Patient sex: M
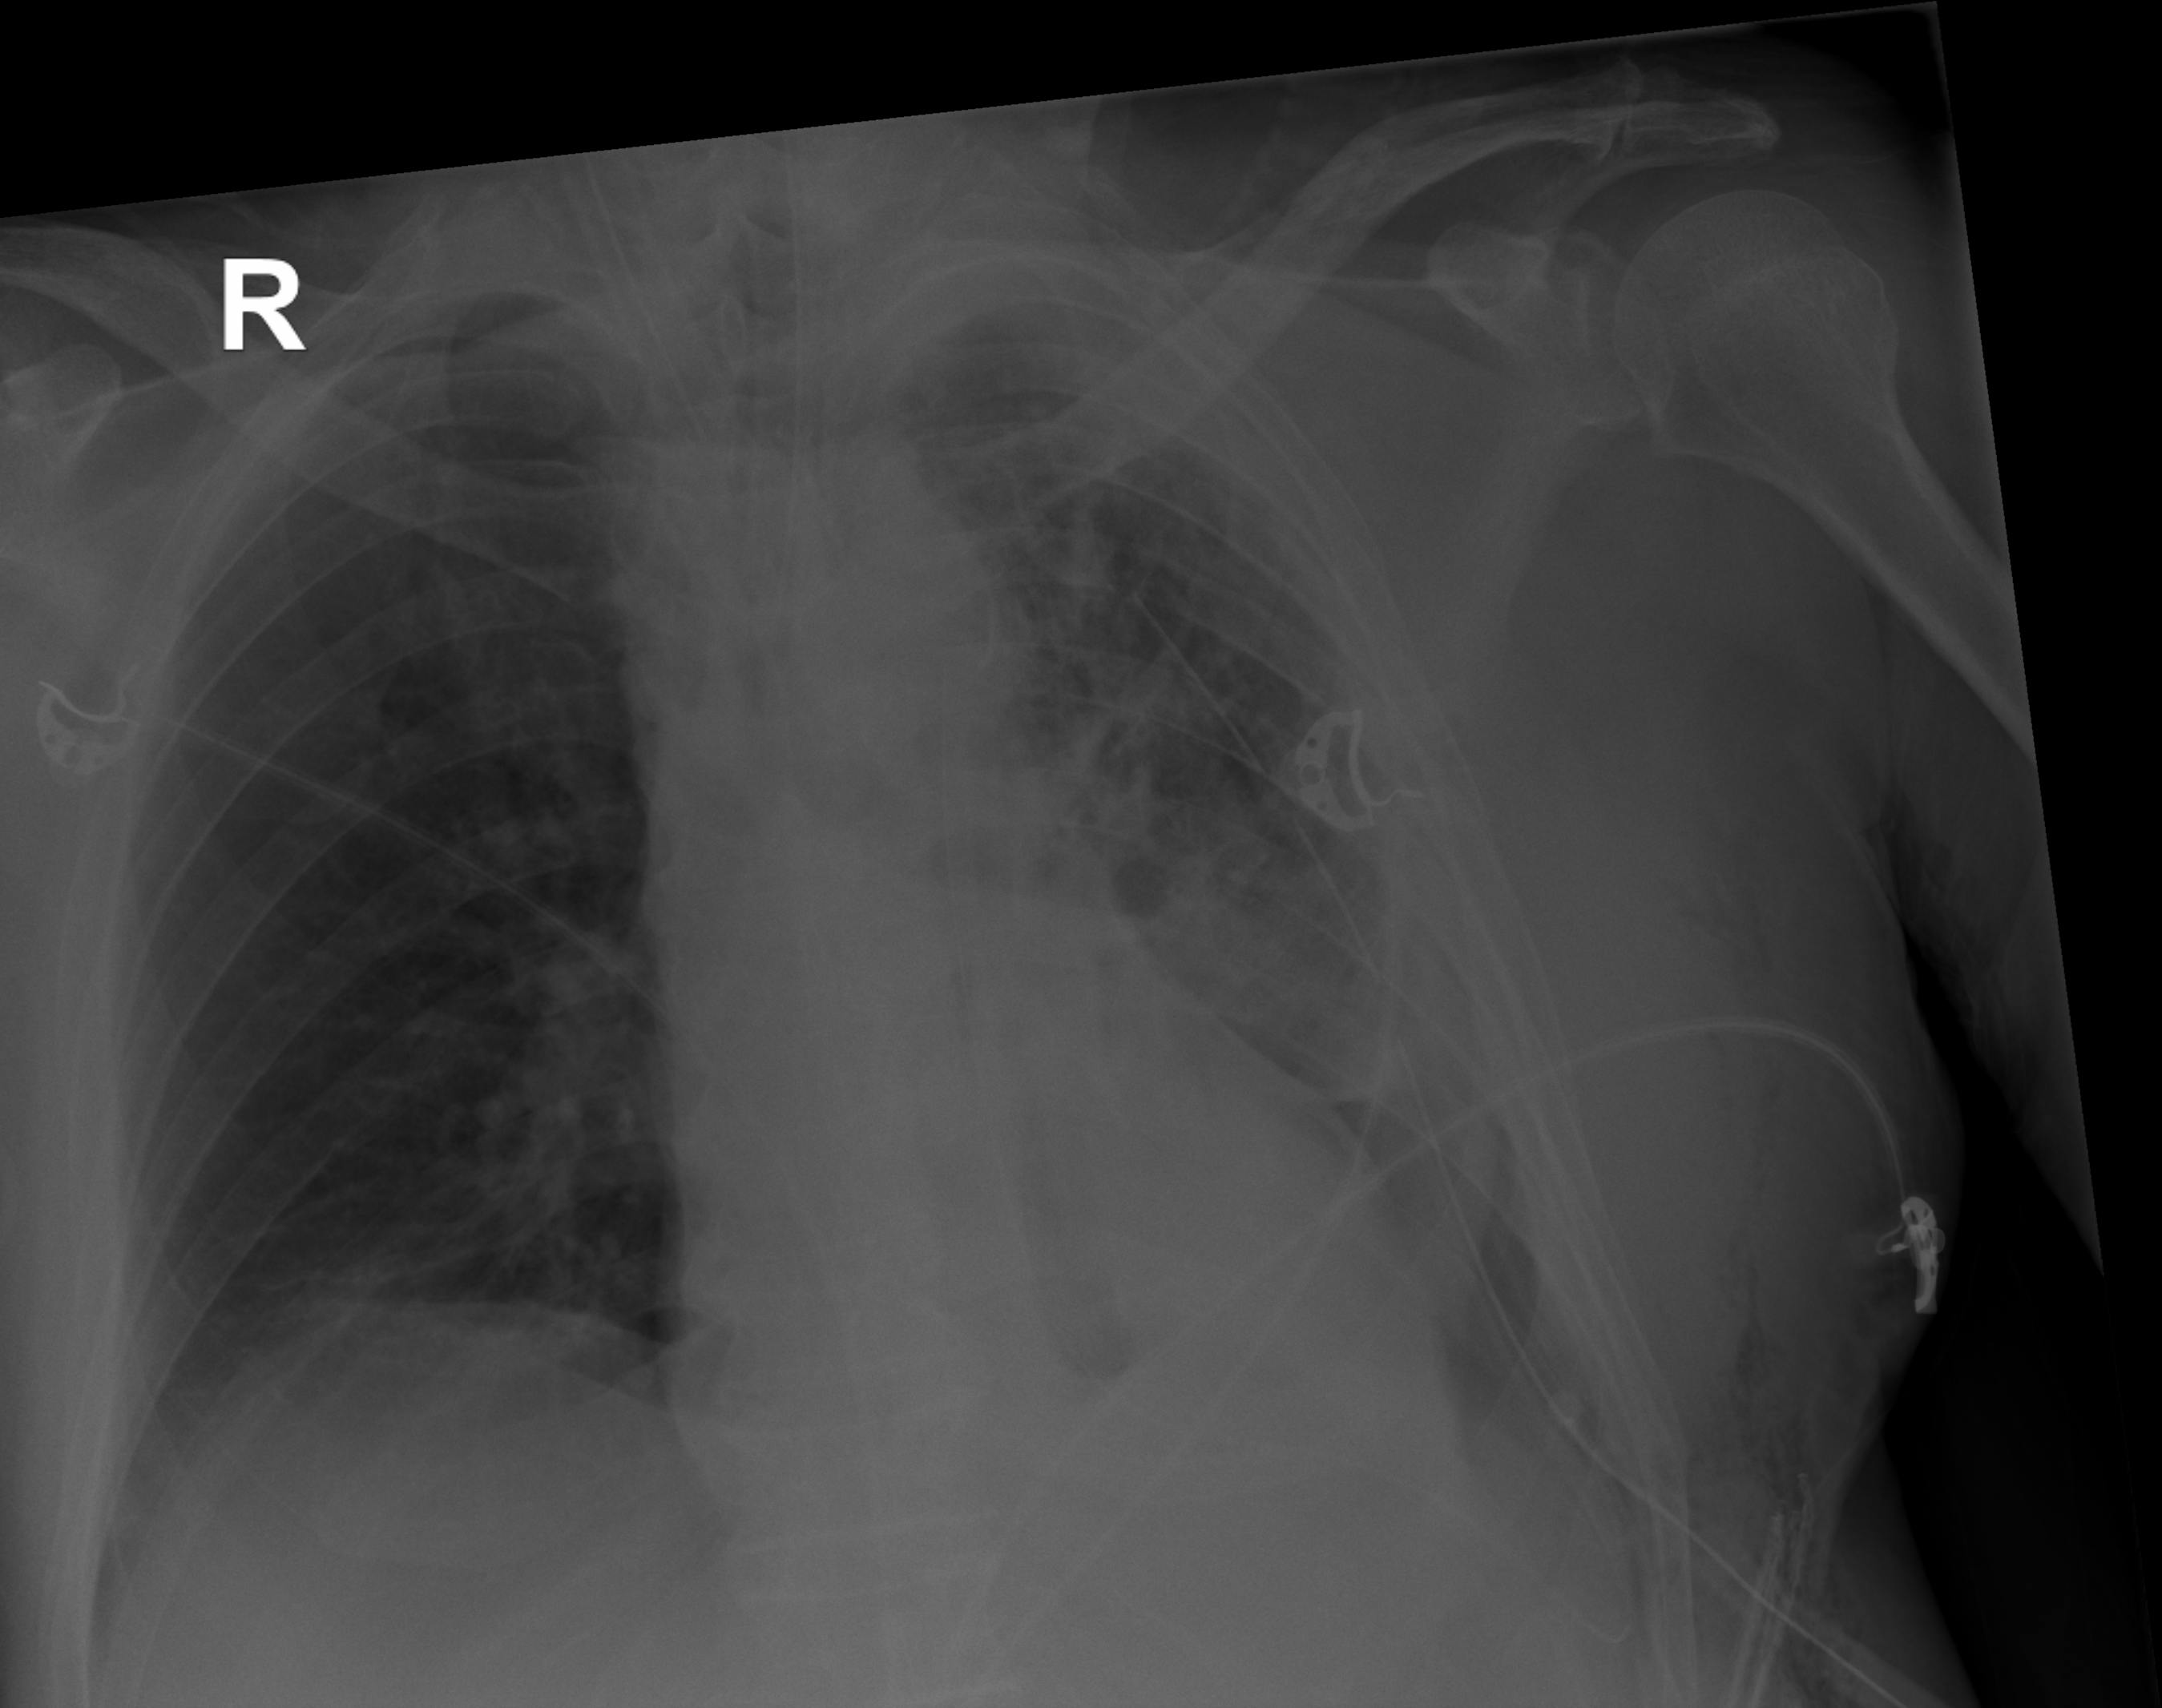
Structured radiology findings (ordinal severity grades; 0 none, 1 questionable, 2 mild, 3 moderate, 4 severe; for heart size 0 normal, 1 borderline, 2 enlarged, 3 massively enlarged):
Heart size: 0
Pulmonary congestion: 0
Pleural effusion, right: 1
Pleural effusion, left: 3
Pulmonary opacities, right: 0
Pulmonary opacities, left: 3
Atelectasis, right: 2
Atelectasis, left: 3